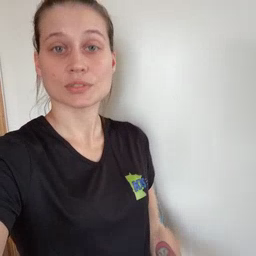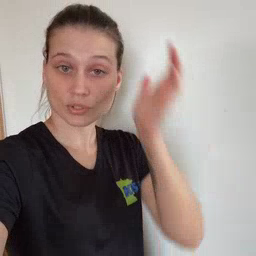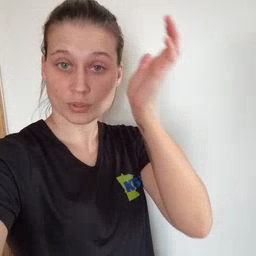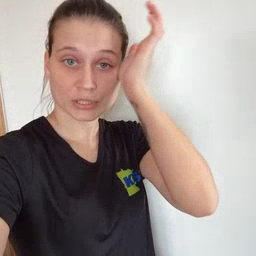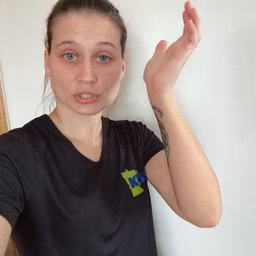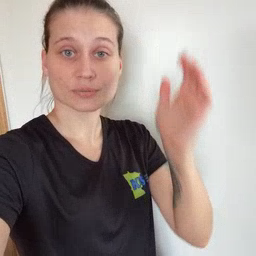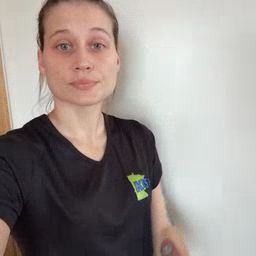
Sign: garbage